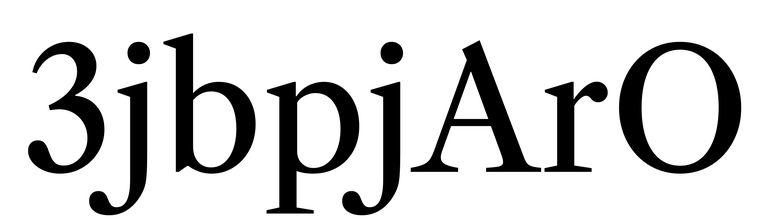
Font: LibreCaslonText_Regular